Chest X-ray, AP view. Patient: 37 years old, sex F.
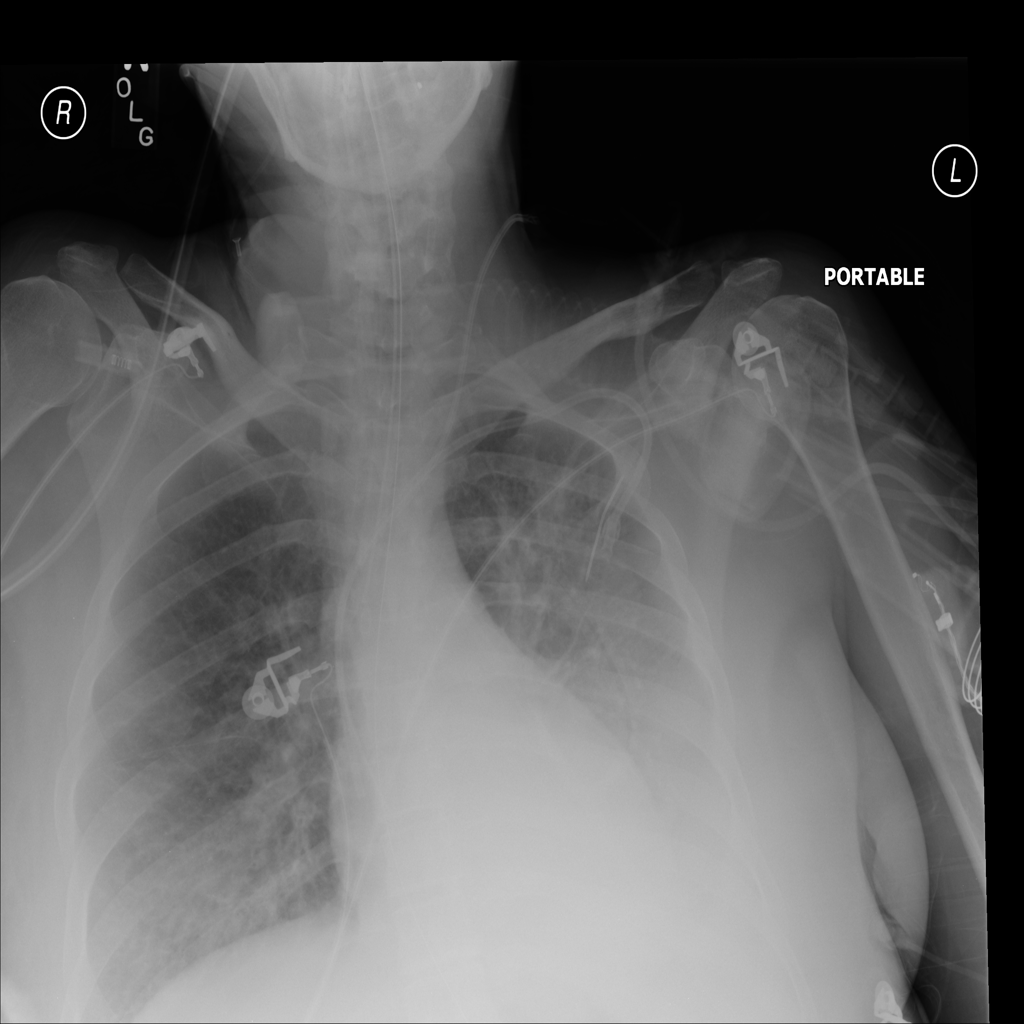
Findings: Infiltration